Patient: sex M, age 60
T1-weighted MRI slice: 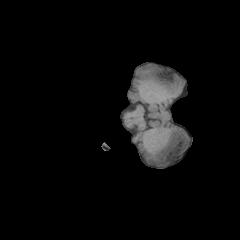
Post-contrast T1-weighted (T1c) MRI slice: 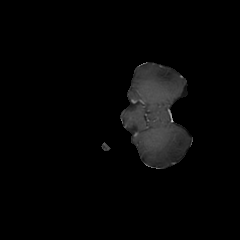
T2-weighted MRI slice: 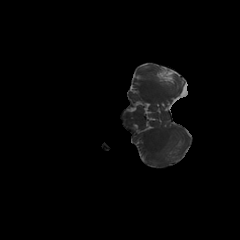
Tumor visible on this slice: no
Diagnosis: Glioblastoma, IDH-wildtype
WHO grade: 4